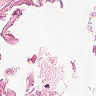
Metastatic tissue present: no